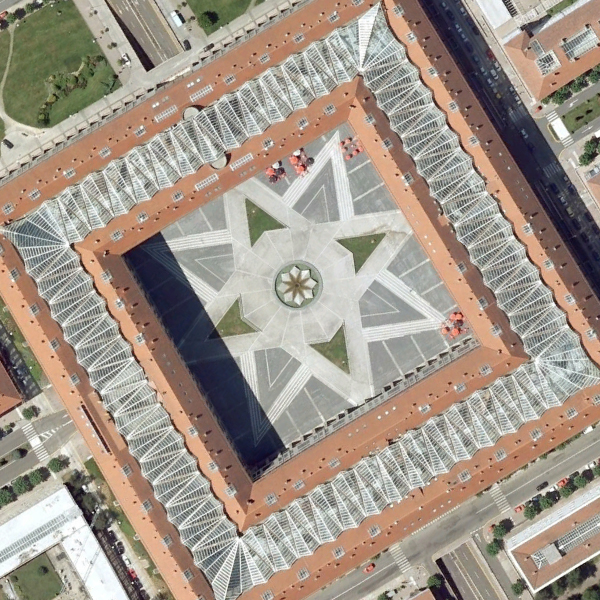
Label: Square